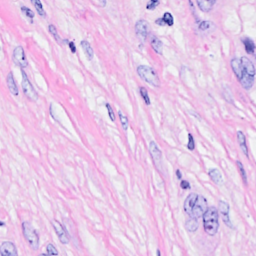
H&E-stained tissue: Breast